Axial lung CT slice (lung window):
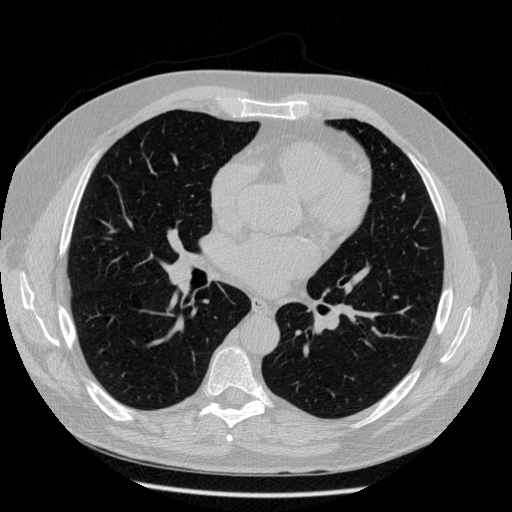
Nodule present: no